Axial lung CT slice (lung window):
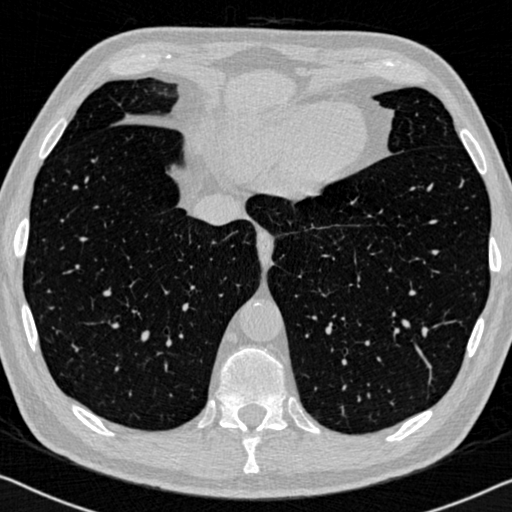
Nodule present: no